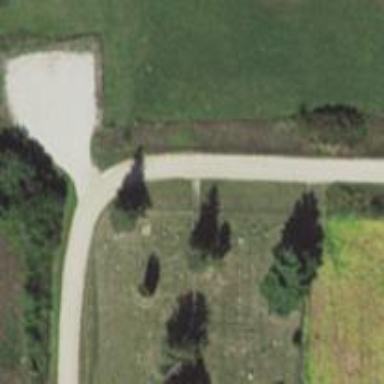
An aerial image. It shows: Cemetery.